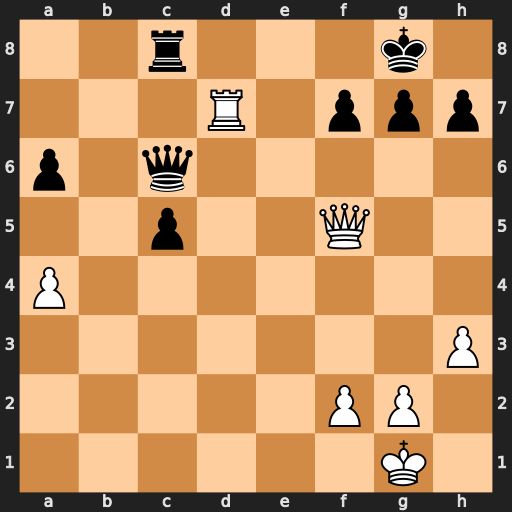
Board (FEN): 2r3k1/3R1ppp/p1q5/2p2Q2/P7/7P/5PP1/6K1
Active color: w
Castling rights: -
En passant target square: -
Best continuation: Qxf7+ Kh8 Qxg7#